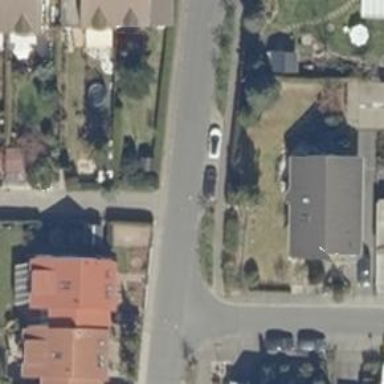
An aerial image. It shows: Residential road.